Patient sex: F
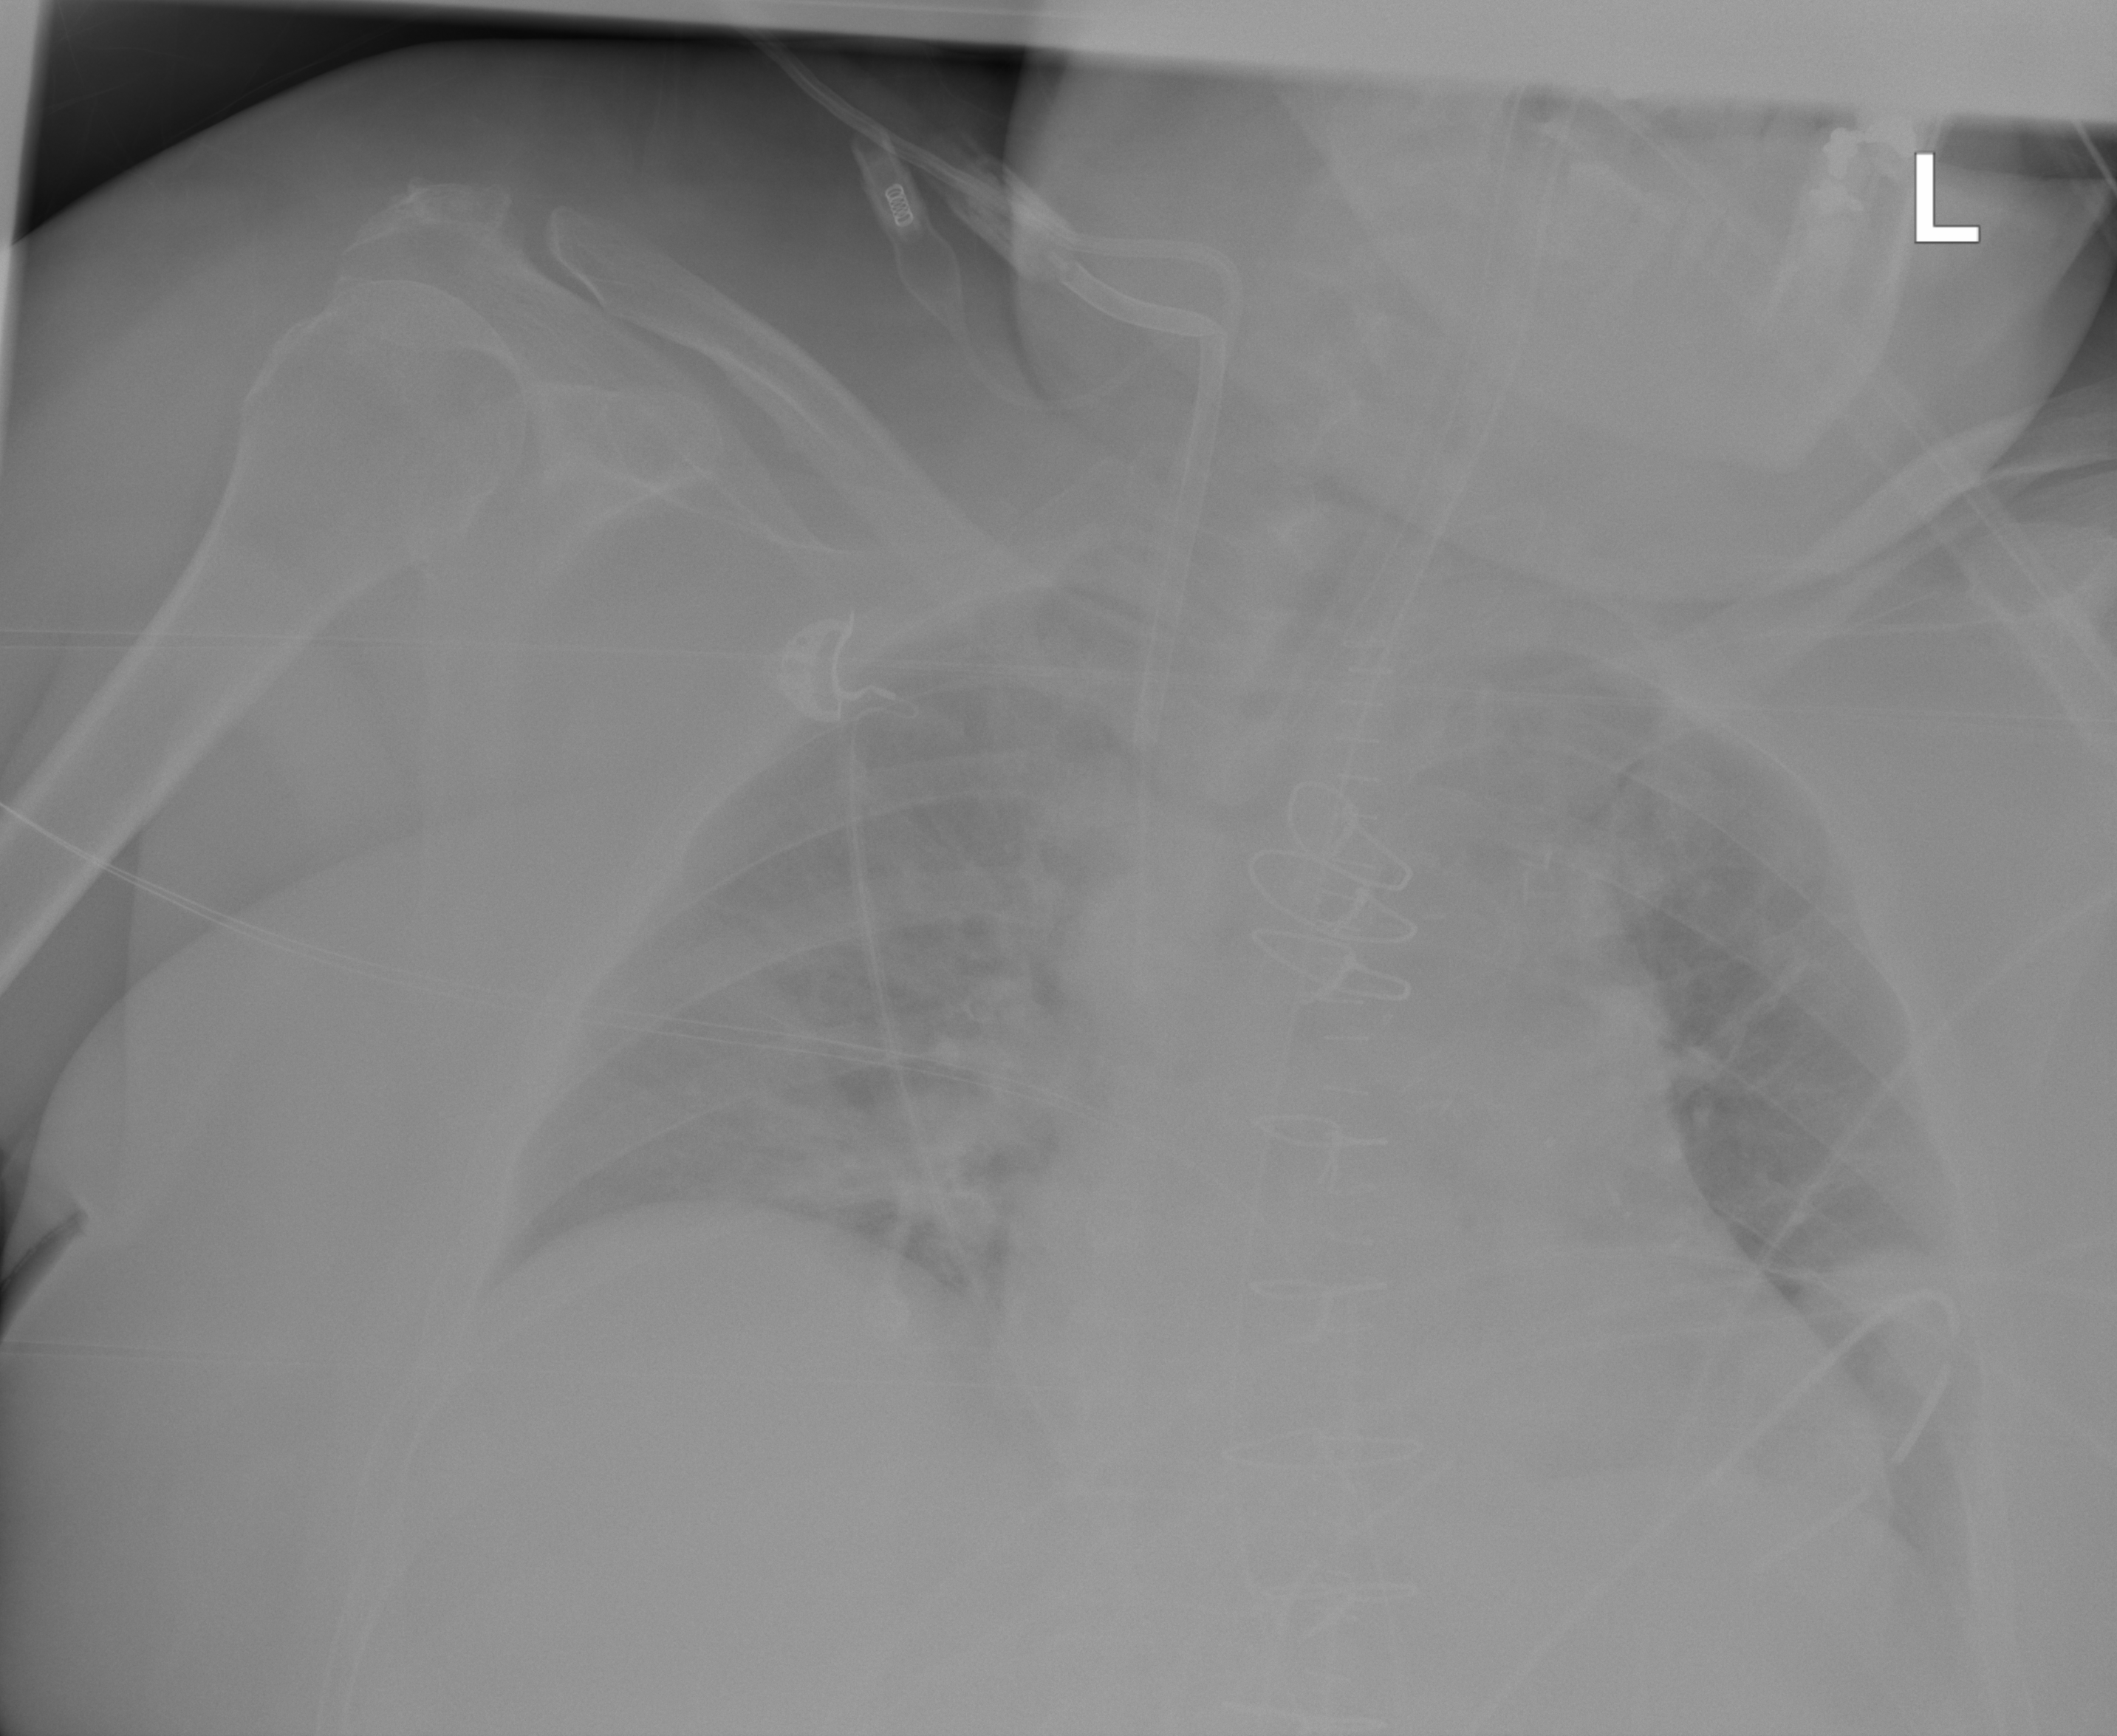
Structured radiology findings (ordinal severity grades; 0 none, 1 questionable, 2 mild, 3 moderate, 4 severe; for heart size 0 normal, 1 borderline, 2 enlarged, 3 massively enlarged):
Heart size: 1
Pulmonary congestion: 2
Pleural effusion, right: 0
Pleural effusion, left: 0
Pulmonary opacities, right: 0
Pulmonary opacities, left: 0
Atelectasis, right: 2
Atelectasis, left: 2